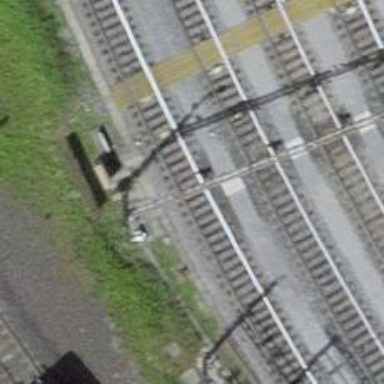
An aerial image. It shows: Railway signal.